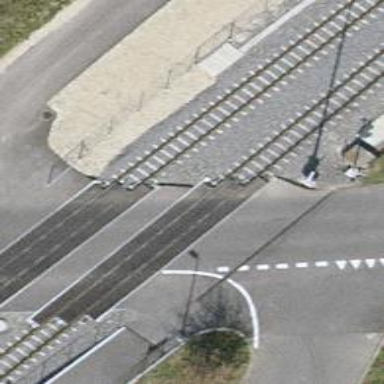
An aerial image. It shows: Level crossing along the railway.